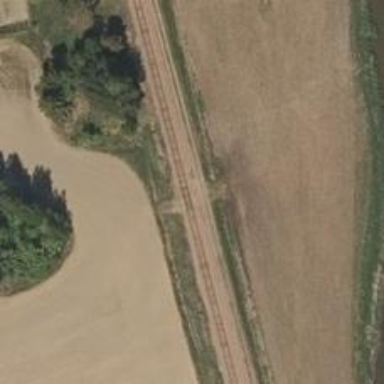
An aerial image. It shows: Level crossing with saltire marking.